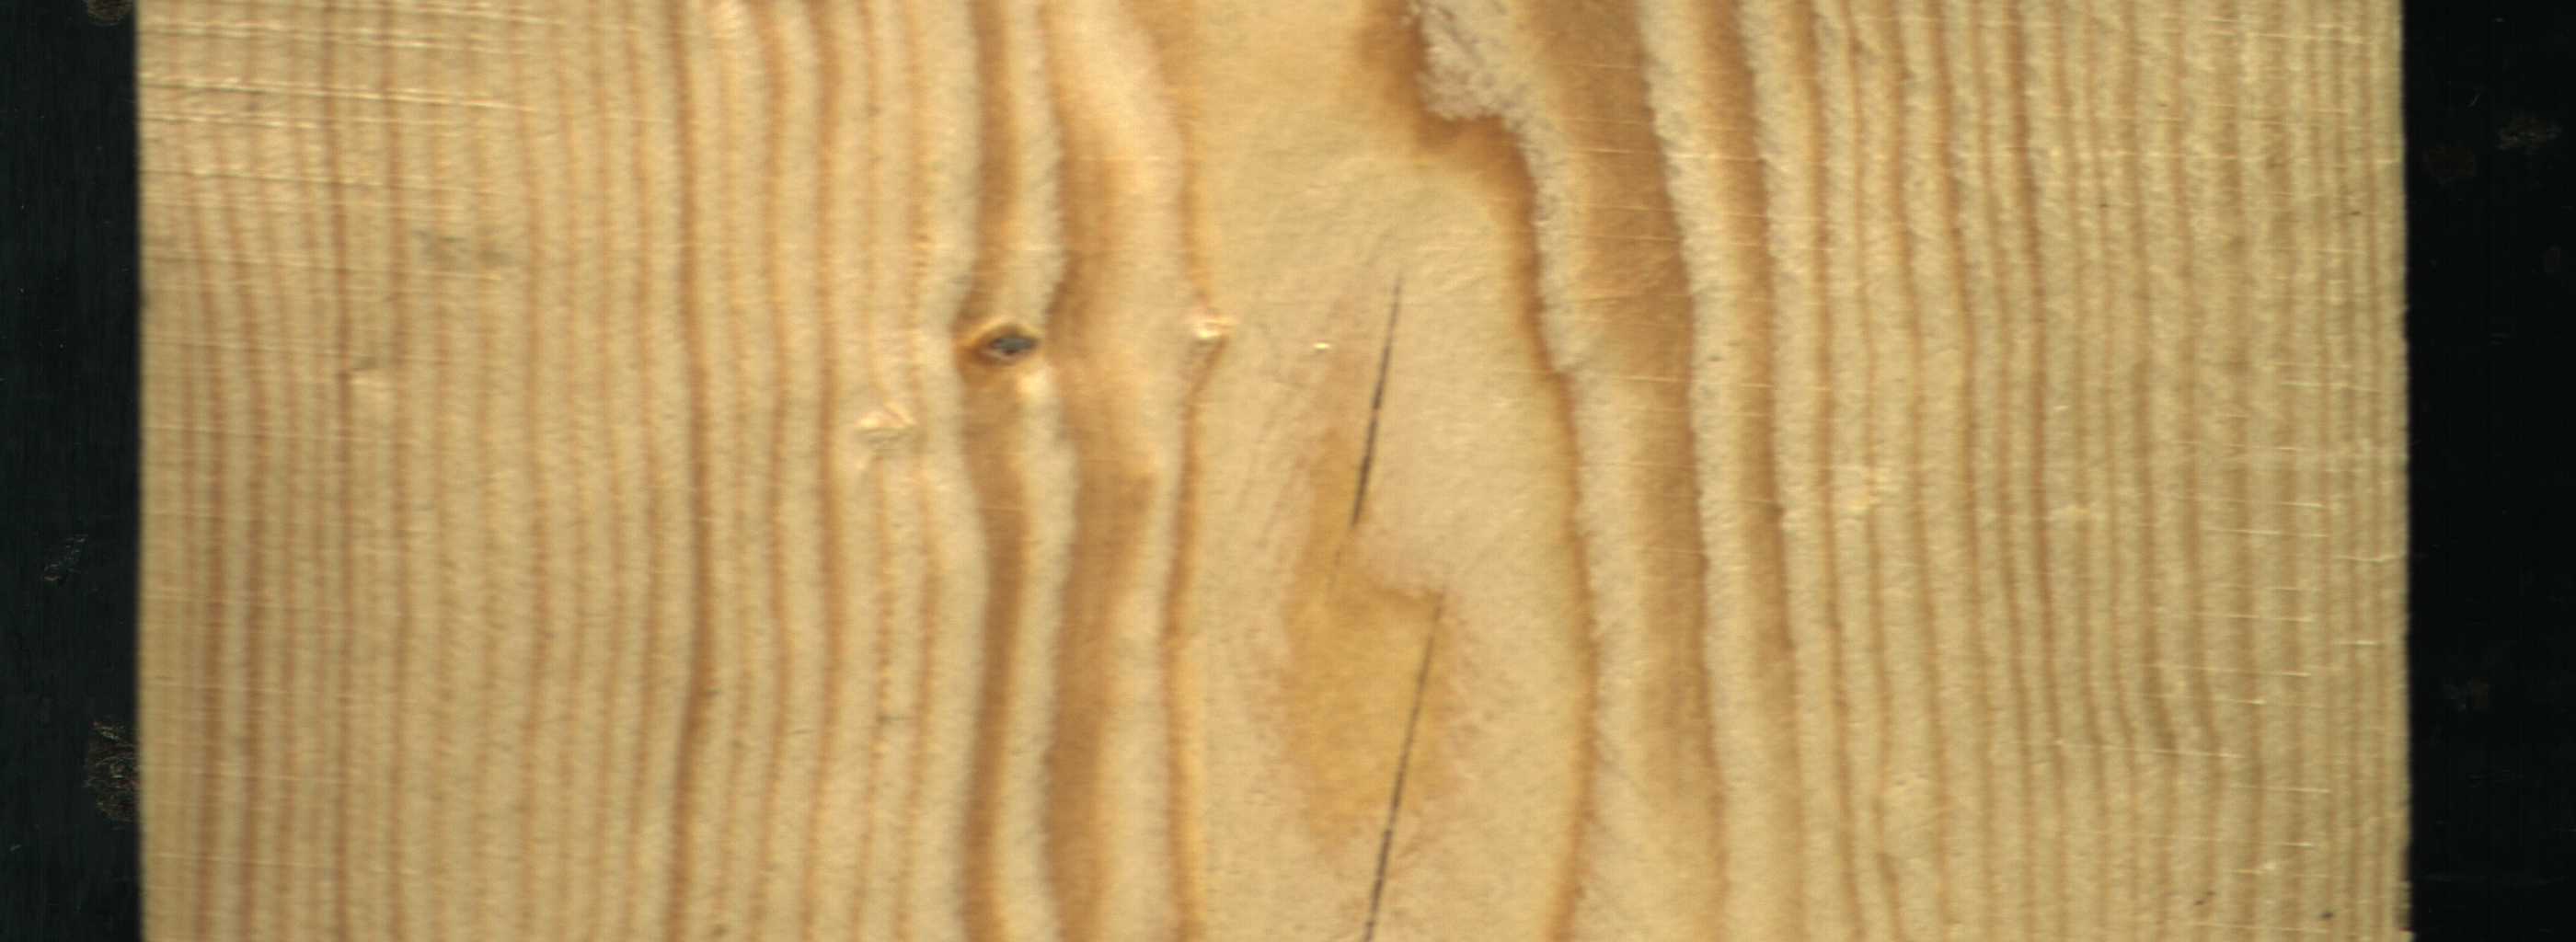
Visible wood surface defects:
Crack
Crack
Live_Knot